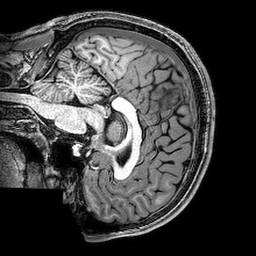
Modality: T1w
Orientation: sagittal
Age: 24
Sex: male
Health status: healthy
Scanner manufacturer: philips
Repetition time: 0.008319 s
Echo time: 0.00383 s